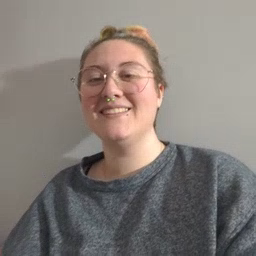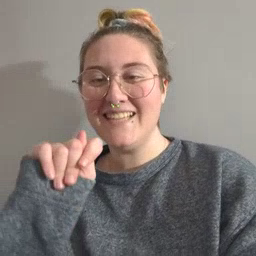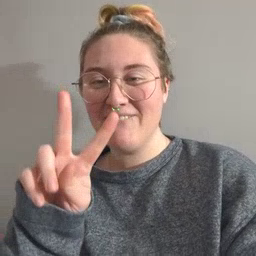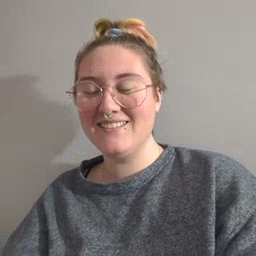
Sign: TV